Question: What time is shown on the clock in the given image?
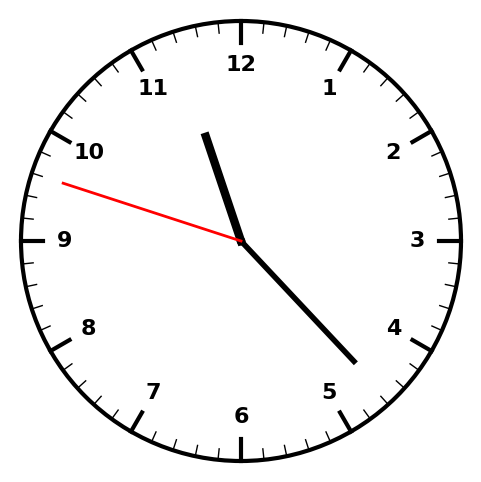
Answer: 11:22:48